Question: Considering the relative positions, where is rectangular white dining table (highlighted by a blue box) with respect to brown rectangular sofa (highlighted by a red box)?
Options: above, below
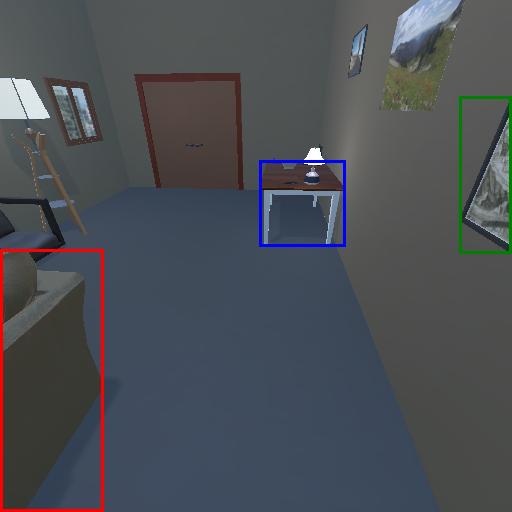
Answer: above